Breast ultrasound image
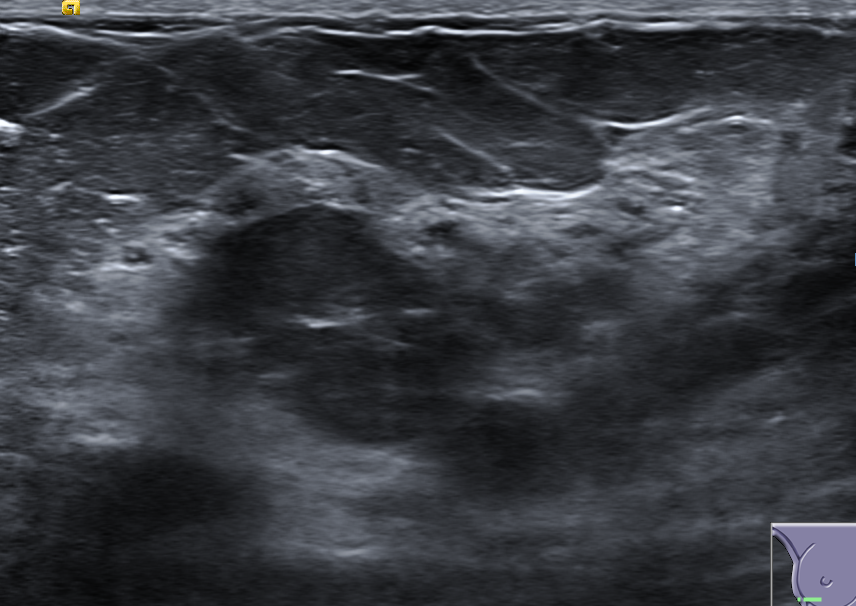
Diagnosis: normal